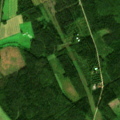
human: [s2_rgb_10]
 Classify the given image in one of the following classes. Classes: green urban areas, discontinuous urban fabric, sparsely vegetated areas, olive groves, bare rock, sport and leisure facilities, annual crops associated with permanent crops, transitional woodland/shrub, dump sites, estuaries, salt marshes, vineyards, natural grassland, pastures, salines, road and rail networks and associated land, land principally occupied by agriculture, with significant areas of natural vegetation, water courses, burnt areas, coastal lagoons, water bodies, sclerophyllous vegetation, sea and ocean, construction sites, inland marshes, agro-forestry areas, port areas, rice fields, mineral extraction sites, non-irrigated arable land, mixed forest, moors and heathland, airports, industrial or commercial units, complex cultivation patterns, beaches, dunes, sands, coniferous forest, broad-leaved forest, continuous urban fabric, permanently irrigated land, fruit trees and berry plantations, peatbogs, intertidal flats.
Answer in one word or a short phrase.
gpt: non-irrigated arable land, land principally occupied by agriculture, with significant areas of natural vegetation, coniferous forest, mixed forest, transitional woodland/shrub